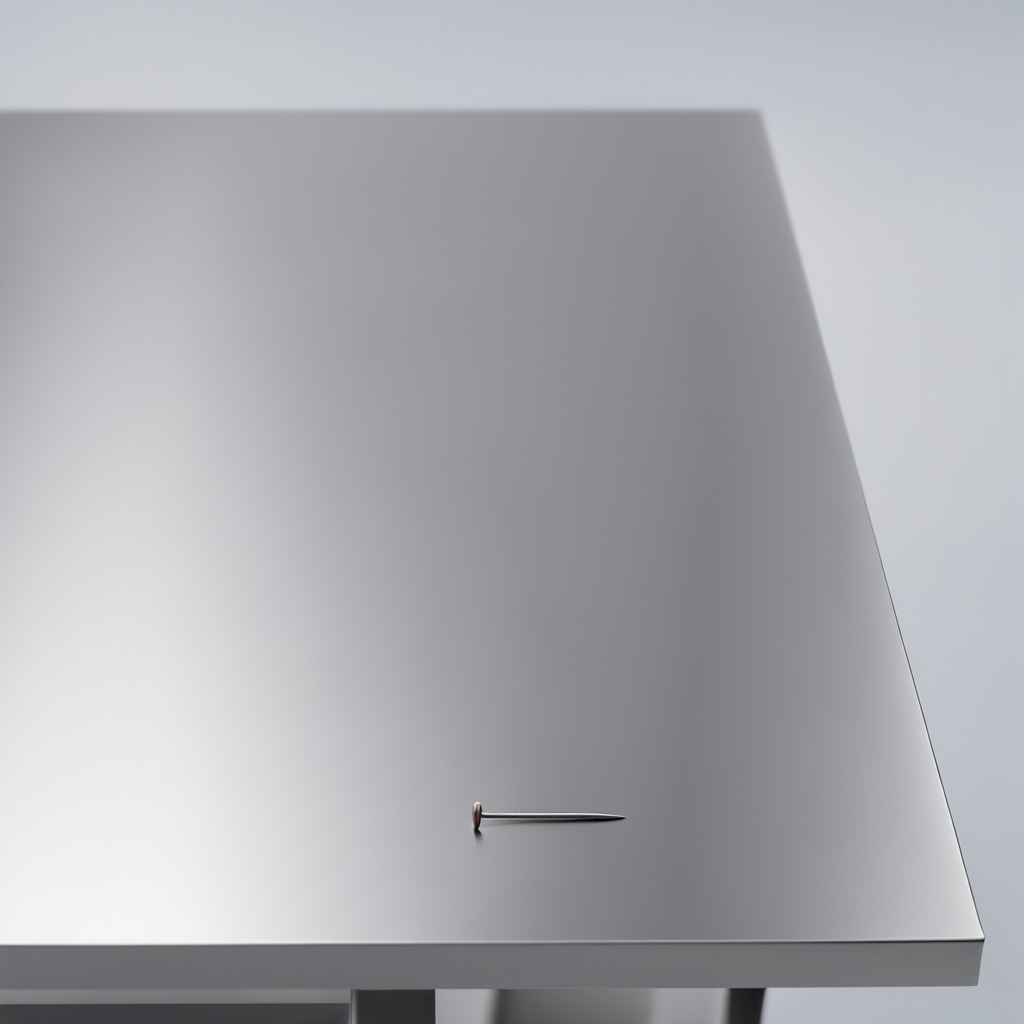
A nail is lying on a stainless steel table in a high-end prototyping lab.